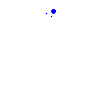
Particle: pion